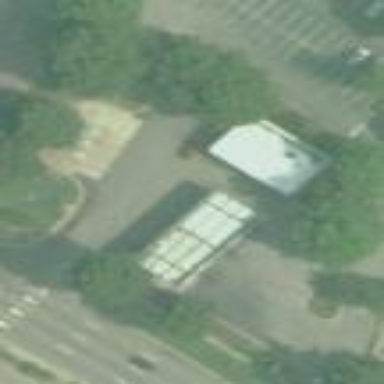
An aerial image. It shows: Fuel station.